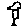
Label: bird